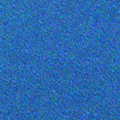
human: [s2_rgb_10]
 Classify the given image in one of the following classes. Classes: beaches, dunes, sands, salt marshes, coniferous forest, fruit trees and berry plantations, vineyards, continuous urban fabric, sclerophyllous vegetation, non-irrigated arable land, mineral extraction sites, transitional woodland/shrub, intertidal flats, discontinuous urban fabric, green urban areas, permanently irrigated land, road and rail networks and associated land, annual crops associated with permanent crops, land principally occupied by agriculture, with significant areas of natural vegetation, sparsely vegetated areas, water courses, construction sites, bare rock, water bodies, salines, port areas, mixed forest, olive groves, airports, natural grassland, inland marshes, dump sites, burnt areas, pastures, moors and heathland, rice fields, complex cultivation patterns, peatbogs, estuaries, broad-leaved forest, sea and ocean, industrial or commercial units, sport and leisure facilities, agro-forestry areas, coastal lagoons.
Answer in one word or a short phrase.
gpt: sea and ocean